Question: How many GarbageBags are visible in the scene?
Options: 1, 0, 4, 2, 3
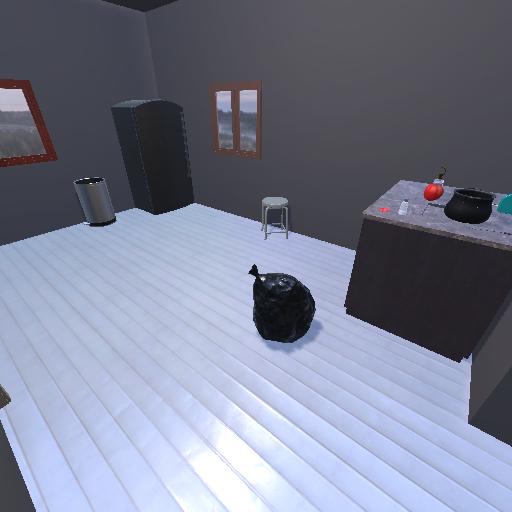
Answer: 1